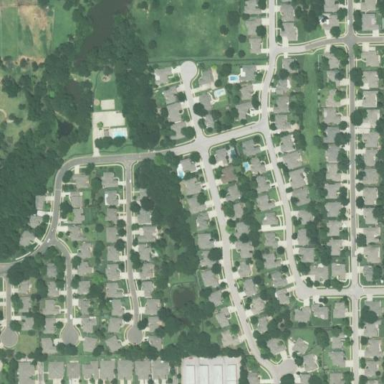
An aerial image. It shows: Residential area within neighborhood.